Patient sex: M
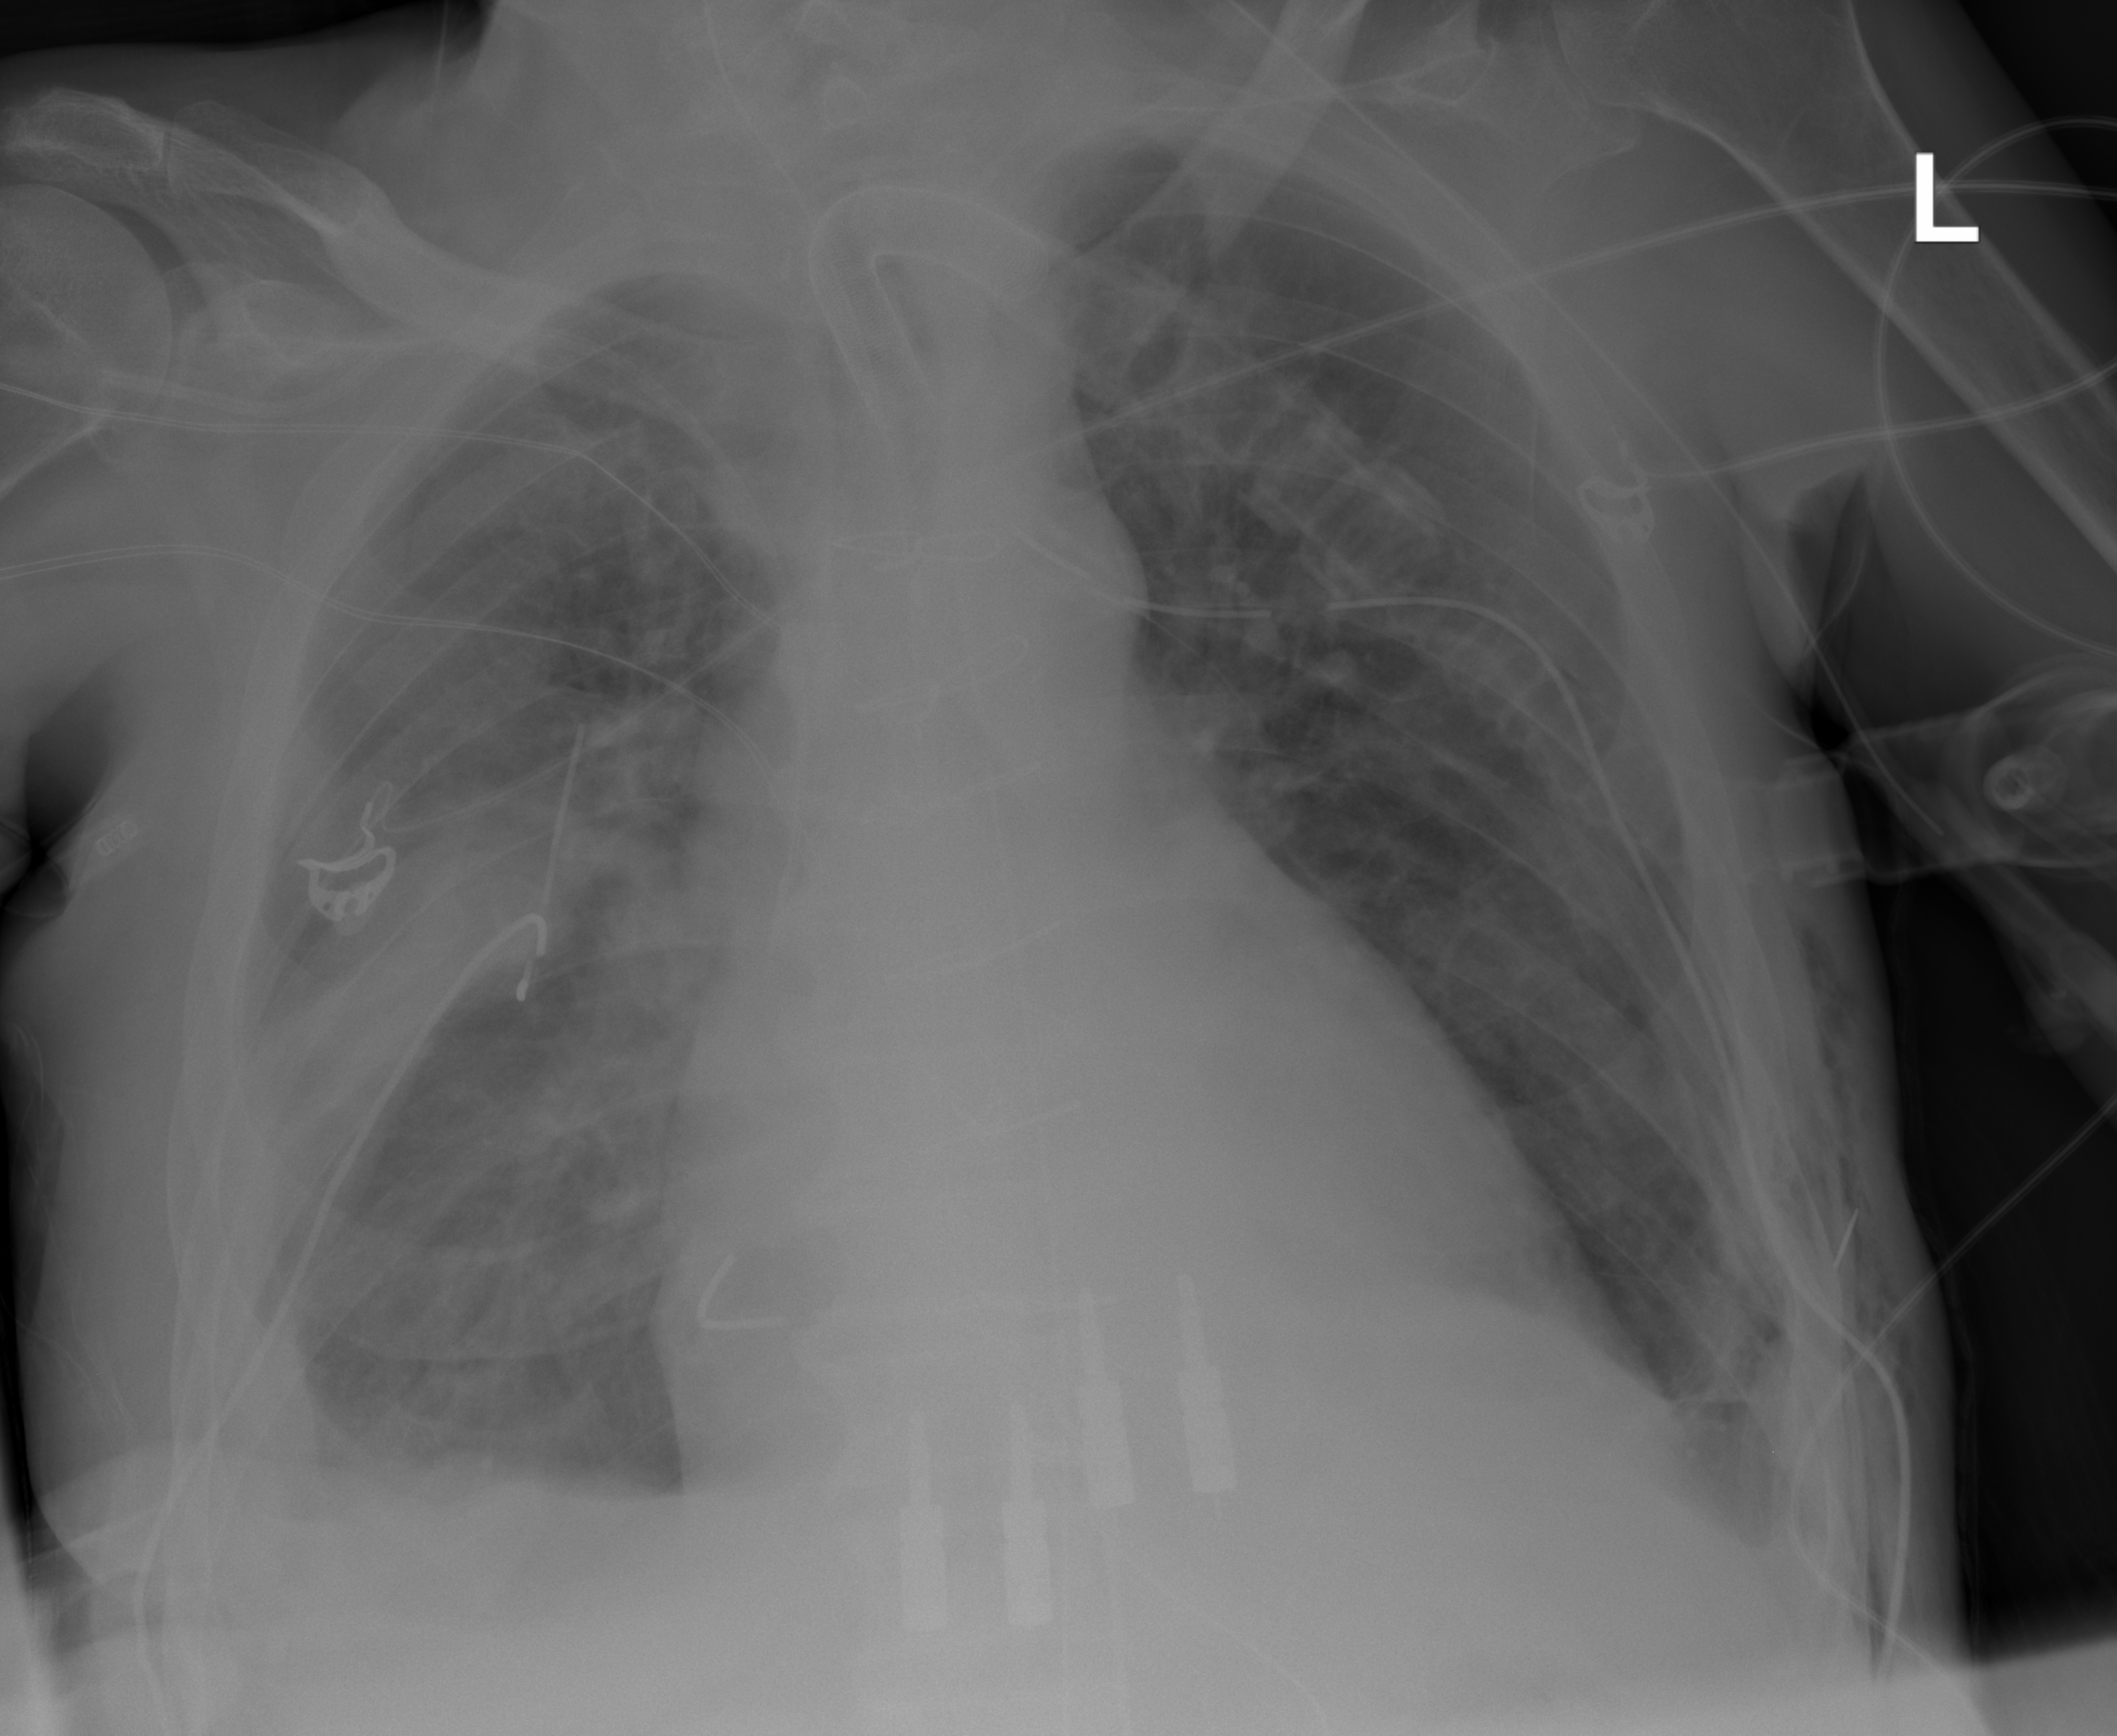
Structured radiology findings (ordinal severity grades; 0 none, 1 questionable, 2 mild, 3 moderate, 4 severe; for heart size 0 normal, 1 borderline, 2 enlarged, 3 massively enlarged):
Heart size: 2
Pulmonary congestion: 0
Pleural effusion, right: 2
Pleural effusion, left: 1
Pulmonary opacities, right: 2
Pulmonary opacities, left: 0
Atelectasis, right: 3
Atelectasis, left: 2